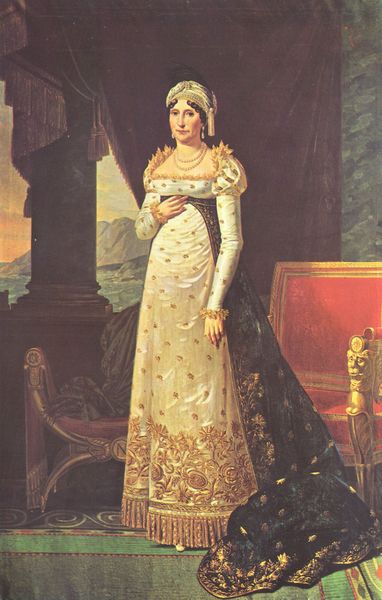
Titel: Marie-Laetitia Ramolino Bonaparte, Letizia Bonaparte in Hoftracht
Künstler: Robert Lefèvre
Standort: Roma
Institution: Museo Napoleonico
Schlagwörter: baum, berg, blau, feder, gemälde, himmel, meer, umhang, wasser, weiß, grün, landschaft, mädchen, see, abend, ausschnitt, blumen, braun, fenster, finger, frankreich, frau, haar, hintergrund, kleid, marmor, orange, raum, schmuck, schwarz, stuhl, säule, zimmer, ölbild, ausblick, blick, blüten, dame, rot, schleier, haube, muster, ornament, teppich, kappe, wand, barock, gesicht, hermelin, samt, spitze, stehen, ärmel, bildnis, hände, portrait, porträt, rückenlehne, vorhang, öl, baumstamm, dämmerung, hügel, sonne, bestickt, fransen, gold, haare, mantel, reich, sessel, stickerei, adel, ohrringe, saum, pflanzen, krone, locken, perlen, renaissance, schön, seide, aussicht, kopfbedeckung, schleppe, taille, terrasse, sofa, sitz, berge, gebirge, kette, sonnenuntergang, saal, kaiser, thron, vorhänge, floral, verzierung, draperie, plüsch, robe, bauch, perlenkette, halskette, abendrot, fussboden, napoleon, kopfputz, brokat, damast, ganzfigur, armband, armlehnen, herrscherin, königin, macht, kaiserreich, persönlichkeit, fürstin, chaiselongue, empire, david, josefine, josephine, josphine, kopfschmuck, turban, kaiserin, purpur, ornat, geicht, restauration, monarchin, ganzkörperpoträt, ägyoptomanie, auguste amalie